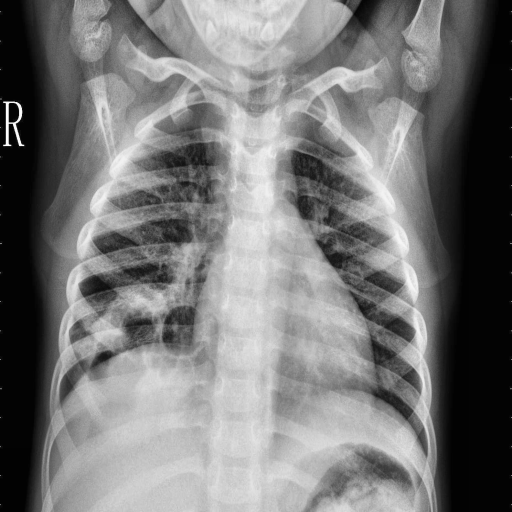
Finding: PNEUMONIA